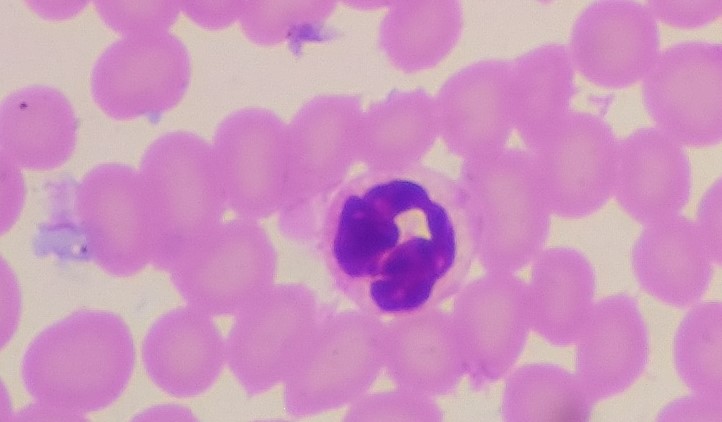
White blood cell type: Neutrophil